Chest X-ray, PA view. Patient: 53 years old, sex M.
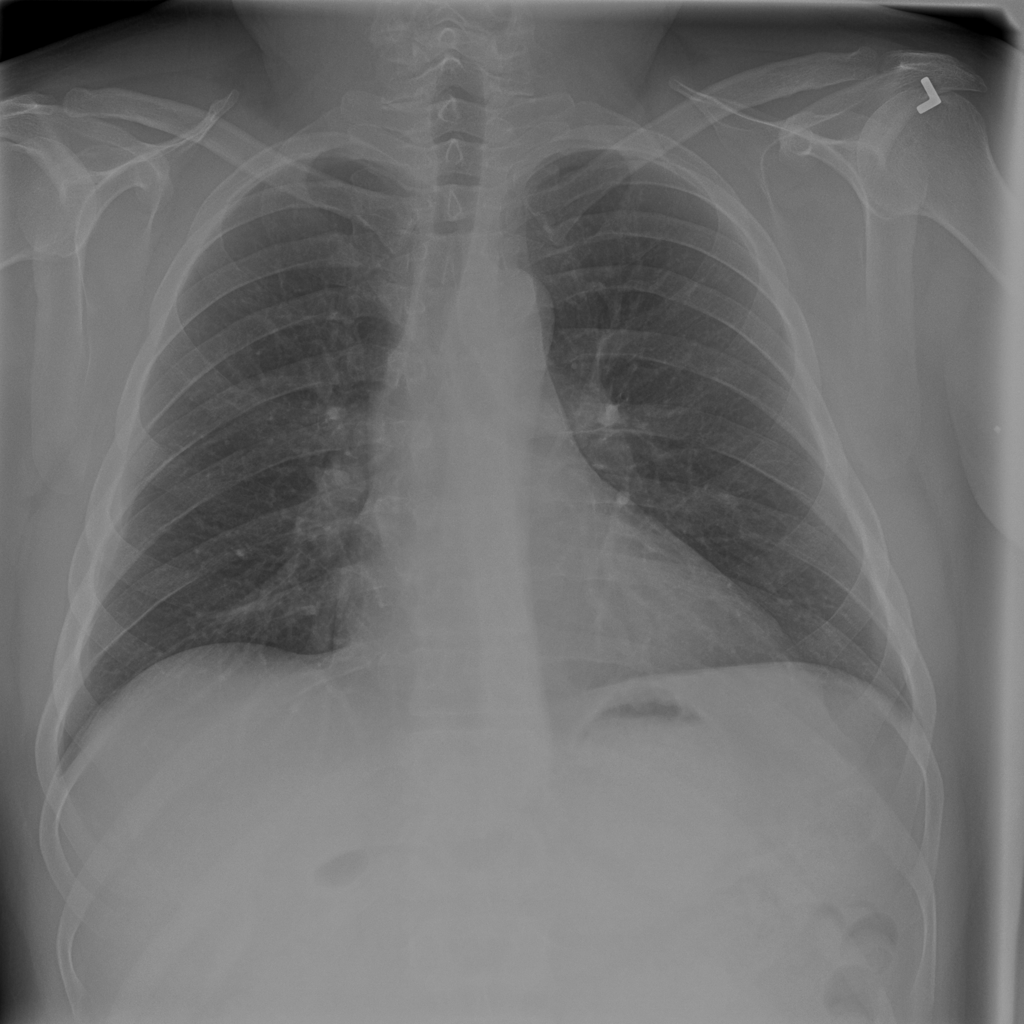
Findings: Infiltration